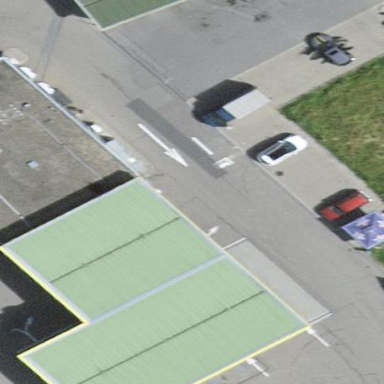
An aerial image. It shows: View of roof of building.